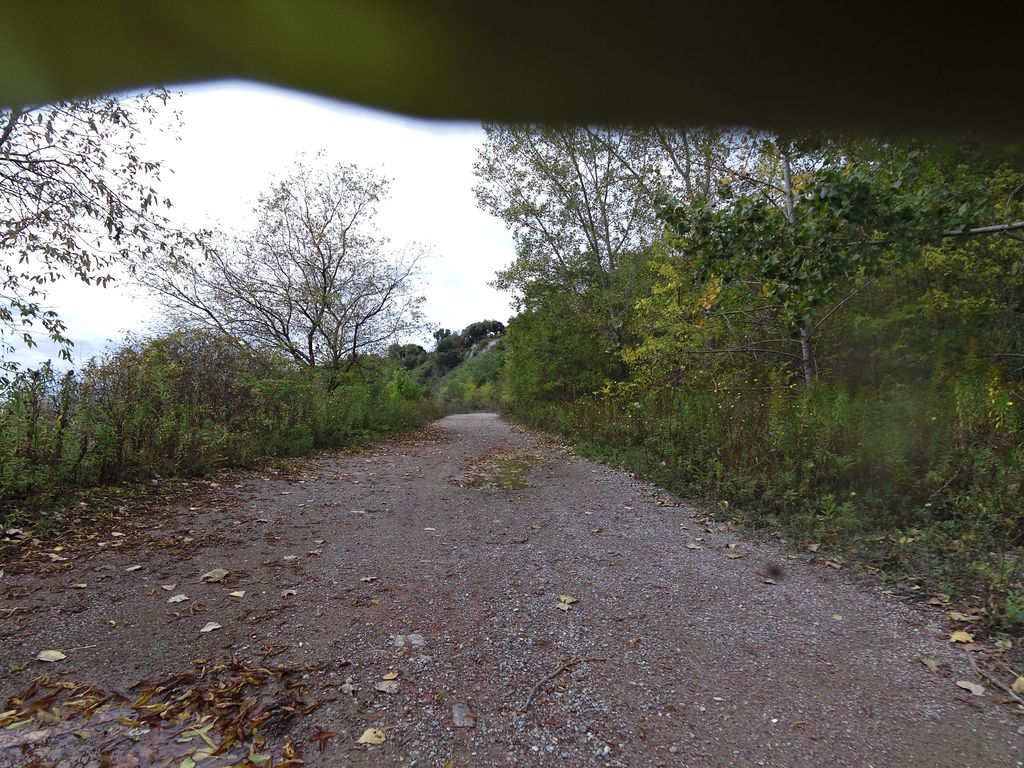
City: toronto